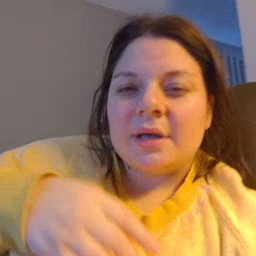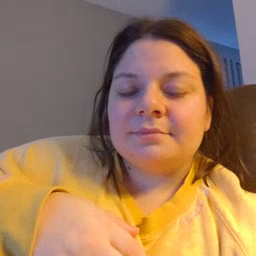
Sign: owie